Interaction volume radius: 5 \u00c5
Interaction volume height: 10 \u00c5
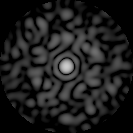
Disorder parameter: 0.8272